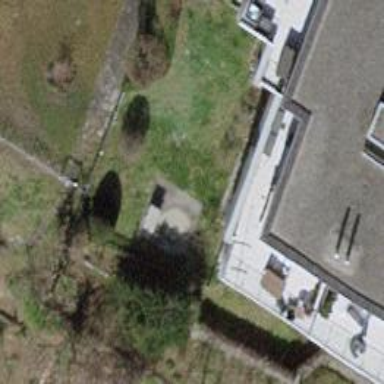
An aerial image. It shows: View of roof of building.